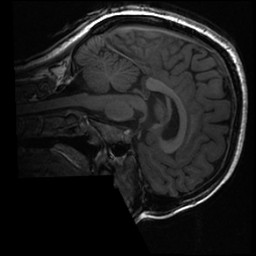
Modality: T1w
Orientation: sagittal